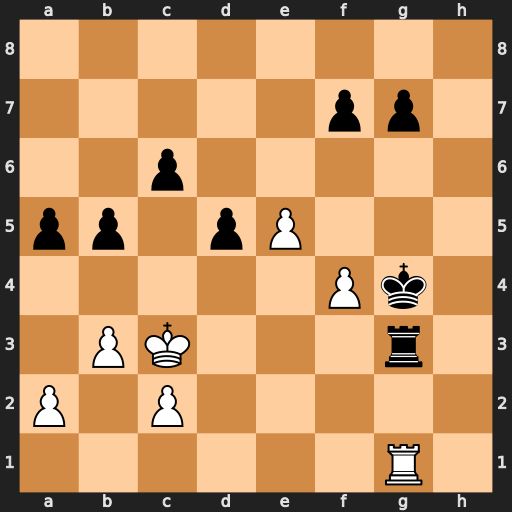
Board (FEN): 8/5pp1/2p5/pp1pP3/5Pk1/1PK3r1/P1P5/6R1
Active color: w
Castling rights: -
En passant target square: -
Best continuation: Rxg3+ Kxg3 f5 Kg4 e6